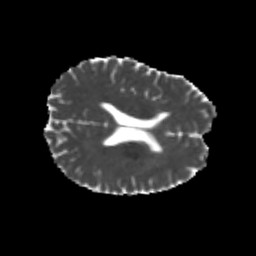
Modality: MD
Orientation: axial
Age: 21
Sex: male
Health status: healthy
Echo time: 0.074 s